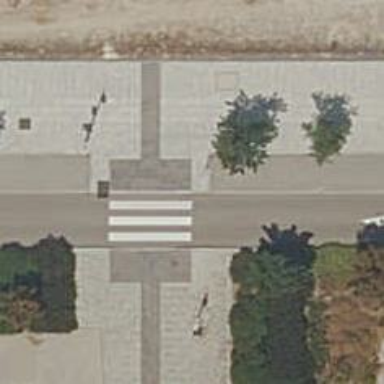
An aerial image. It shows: Uncontrolled road crossing.